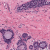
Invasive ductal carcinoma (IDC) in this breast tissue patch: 0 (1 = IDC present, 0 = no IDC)